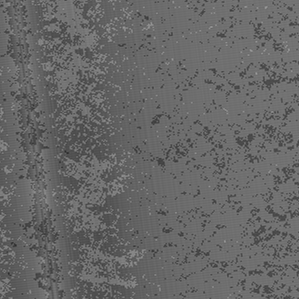
Label: frost